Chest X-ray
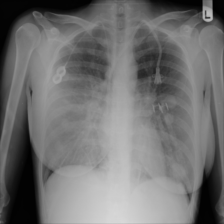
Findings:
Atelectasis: negative
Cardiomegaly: negative
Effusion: negative
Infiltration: negative
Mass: negative
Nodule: positive
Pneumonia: negative
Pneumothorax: negative
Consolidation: negative
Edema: negative
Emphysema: negative
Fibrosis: negative
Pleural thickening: negative
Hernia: negative